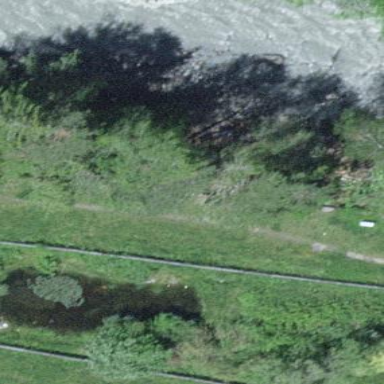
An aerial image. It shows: Fence is in the image.